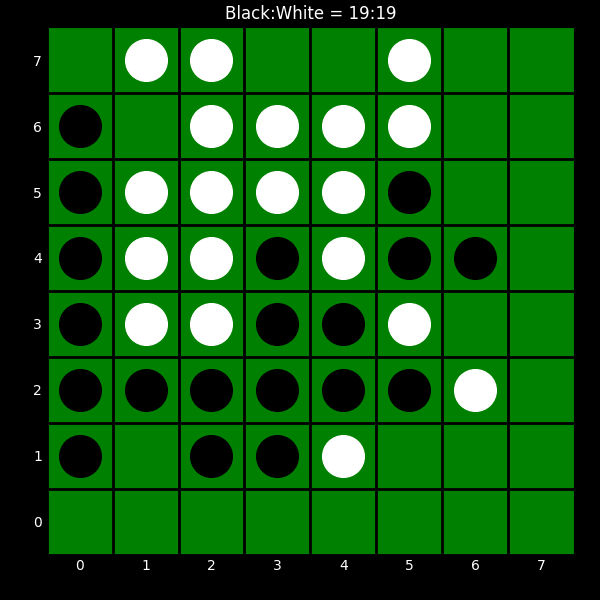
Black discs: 19
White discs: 19